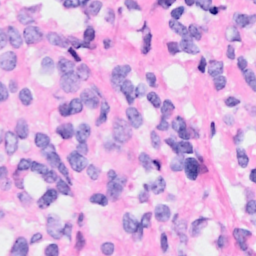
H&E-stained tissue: Breast